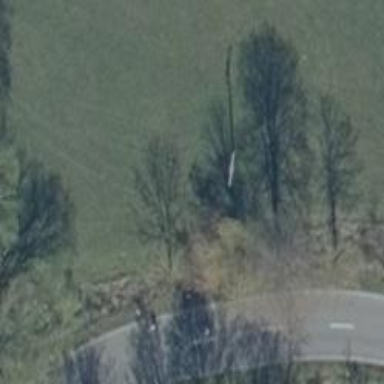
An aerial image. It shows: Minor power line with three cables.